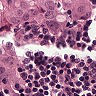
Metastatic tissue present: yes